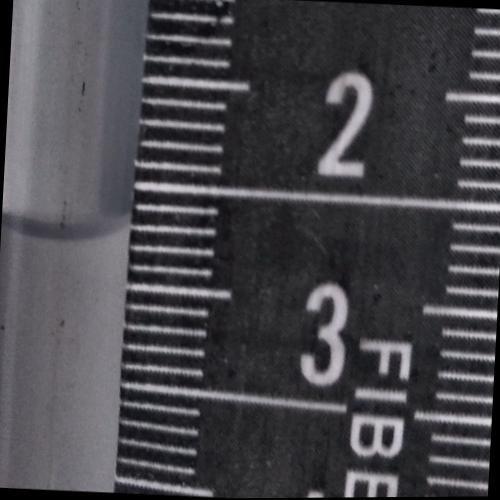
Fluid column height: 2.7 cm